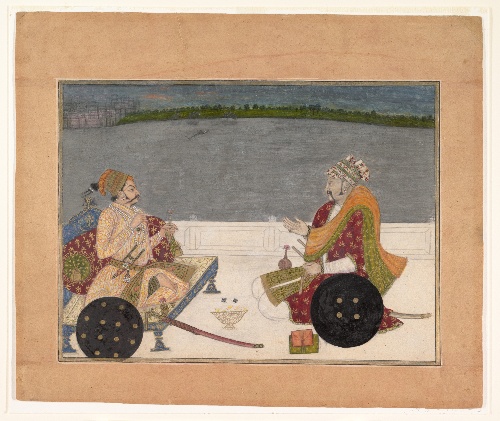
Artist: Bhavani Das|Dalchand
Artist bio: |
Date: ca. 1725
Object type: Painting
Classification: Paintings
Medium: Ink, gold, silver and opaque watercolor on paper
Culture: India, Rajasthan, Kishangarh
Dimensions: Image 8 1/8 x 11 1/8 in. (20.6 x 28.3 cm)
Page 11 5/8 x 13 7/8 in. (29.5 x 35.2 cm)
Department: Asian Art
Credit line: Gift of Cynthia Hazen Polsky, in celebration of the Museum’s 150th Anniversary, 2019
Accession year: 2019
Repository: Metropolitan Museum of Art, New York, NY
Tags: Men|Hookah|Swords